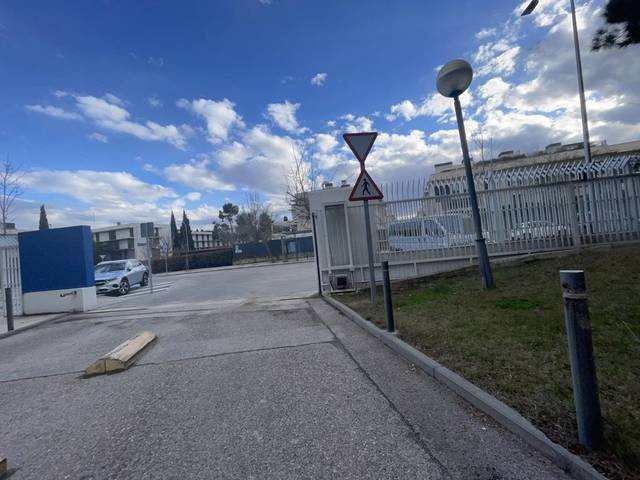
Region: Spain
Coordinates: 40.466, -3.783